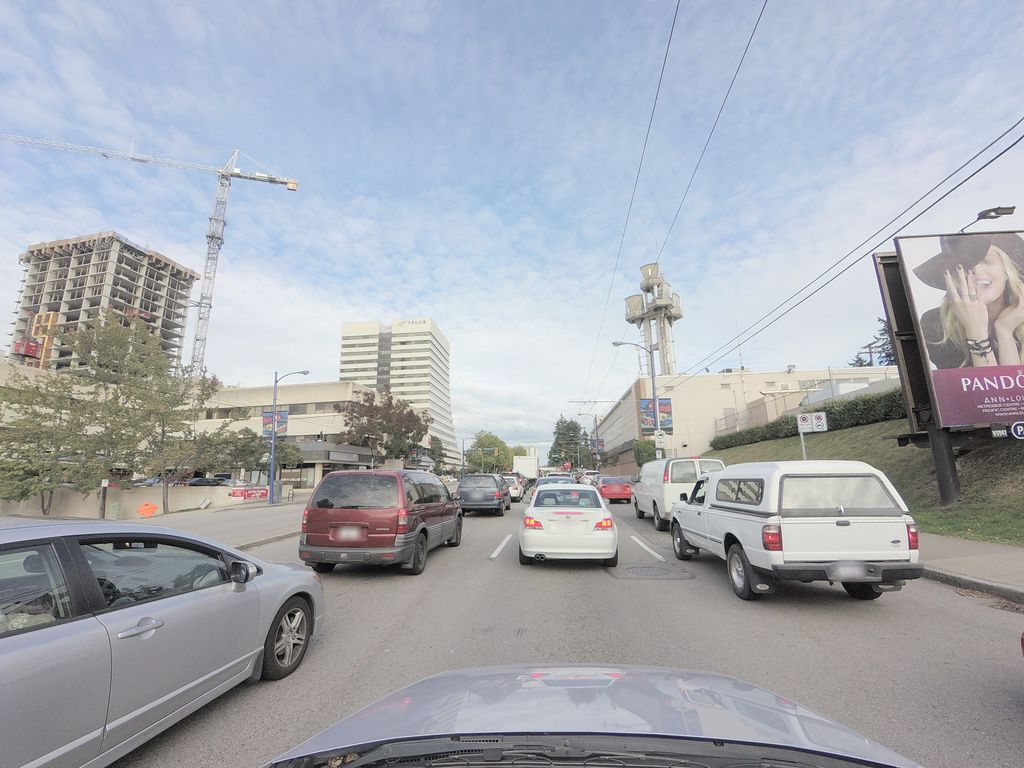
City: vancouver